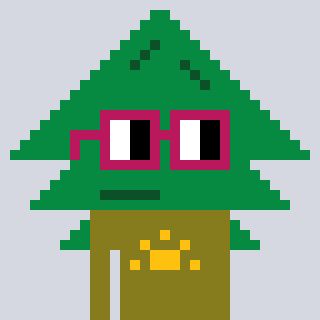
a pixel art character with square dark red glasses, a fir-shaped head and a gunk-colored body on a cool background